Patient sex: M
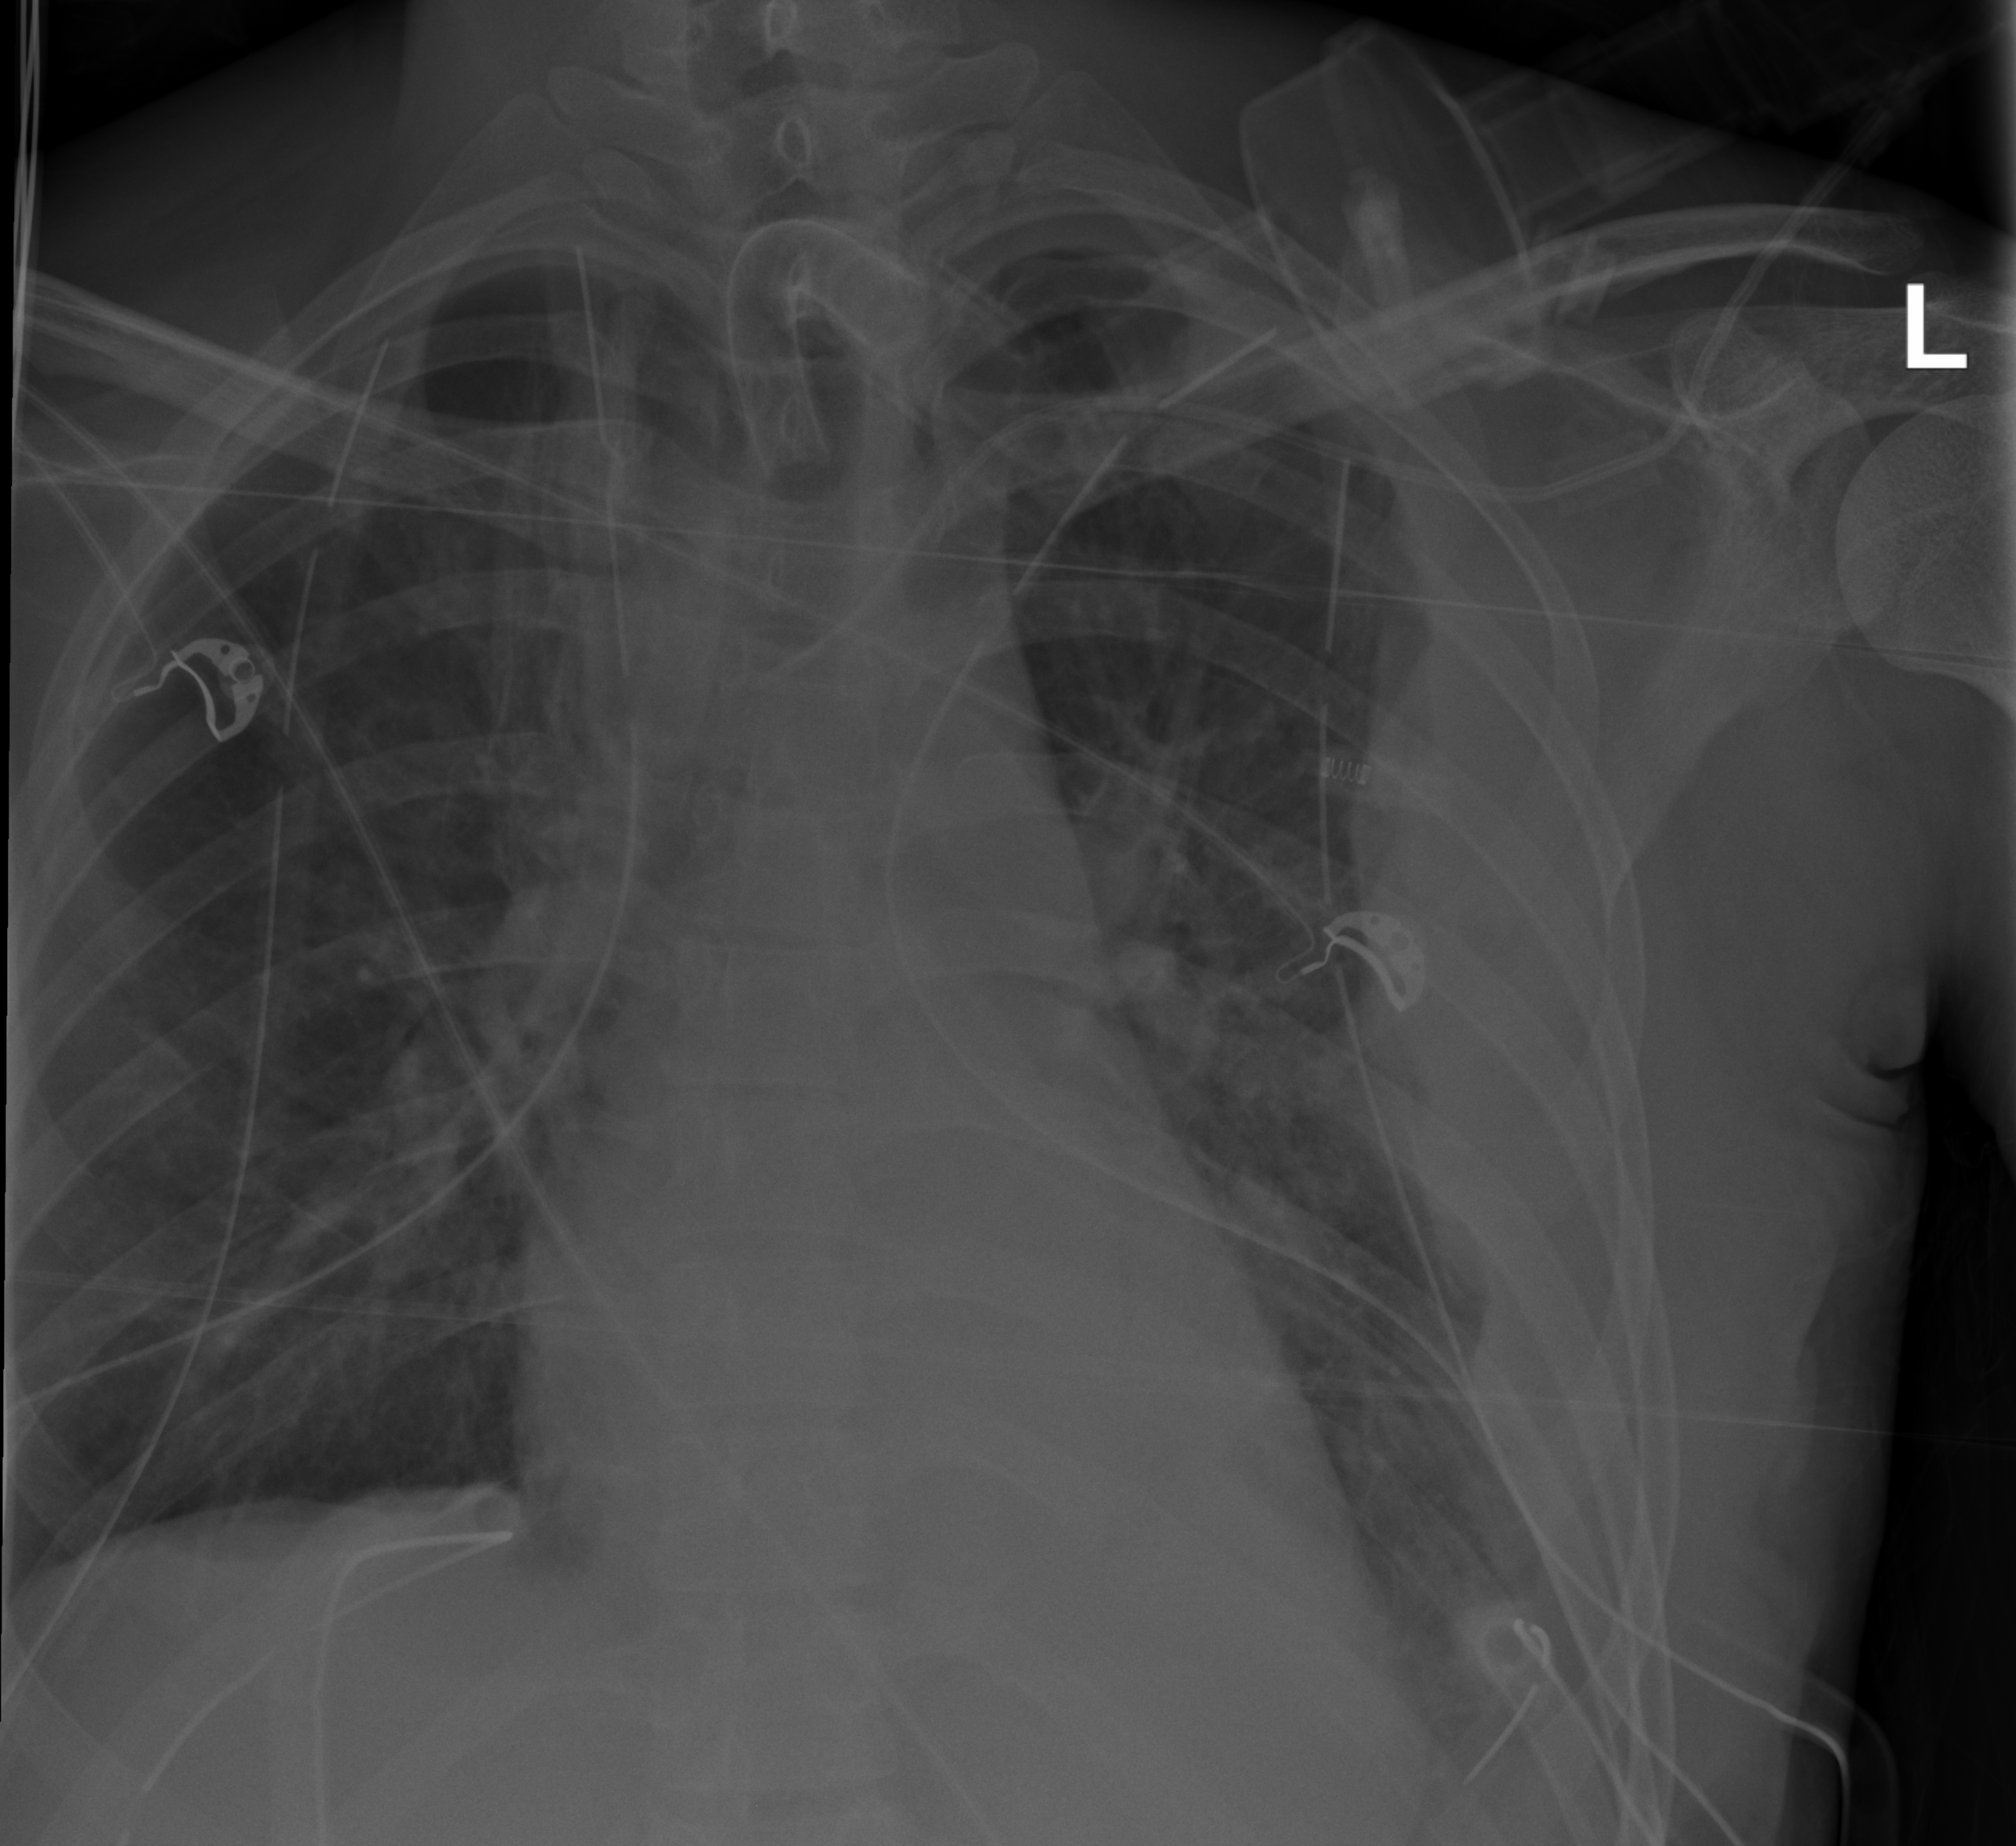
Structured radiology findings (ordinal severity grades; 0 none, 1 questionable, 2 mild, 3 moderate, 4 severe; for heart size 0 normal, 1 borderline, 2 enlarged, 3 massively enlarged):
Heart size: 0
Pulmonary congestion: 0
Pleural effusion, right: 0
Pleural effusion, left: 2
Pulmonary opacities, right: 2
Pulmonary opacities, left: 3
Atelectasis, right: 0
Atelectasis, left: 2